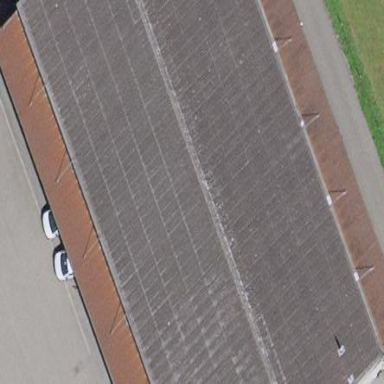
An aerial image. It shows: Warehouse.